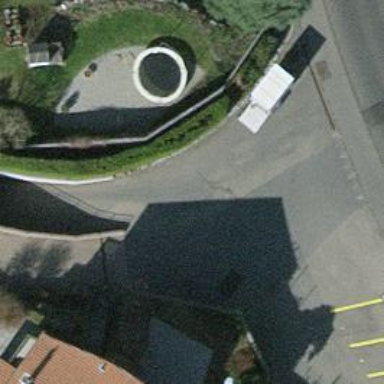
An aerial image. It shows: Residential road.